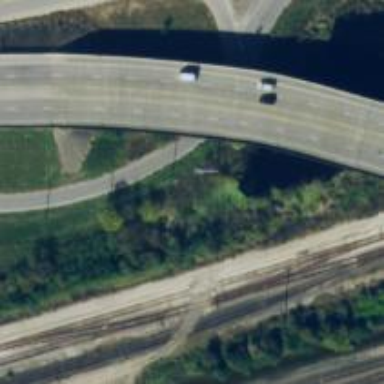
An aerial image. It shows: Primary link highway.